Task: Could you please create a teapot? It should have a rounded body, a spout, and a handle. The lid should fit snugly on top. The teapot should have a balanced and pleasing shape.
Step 239:
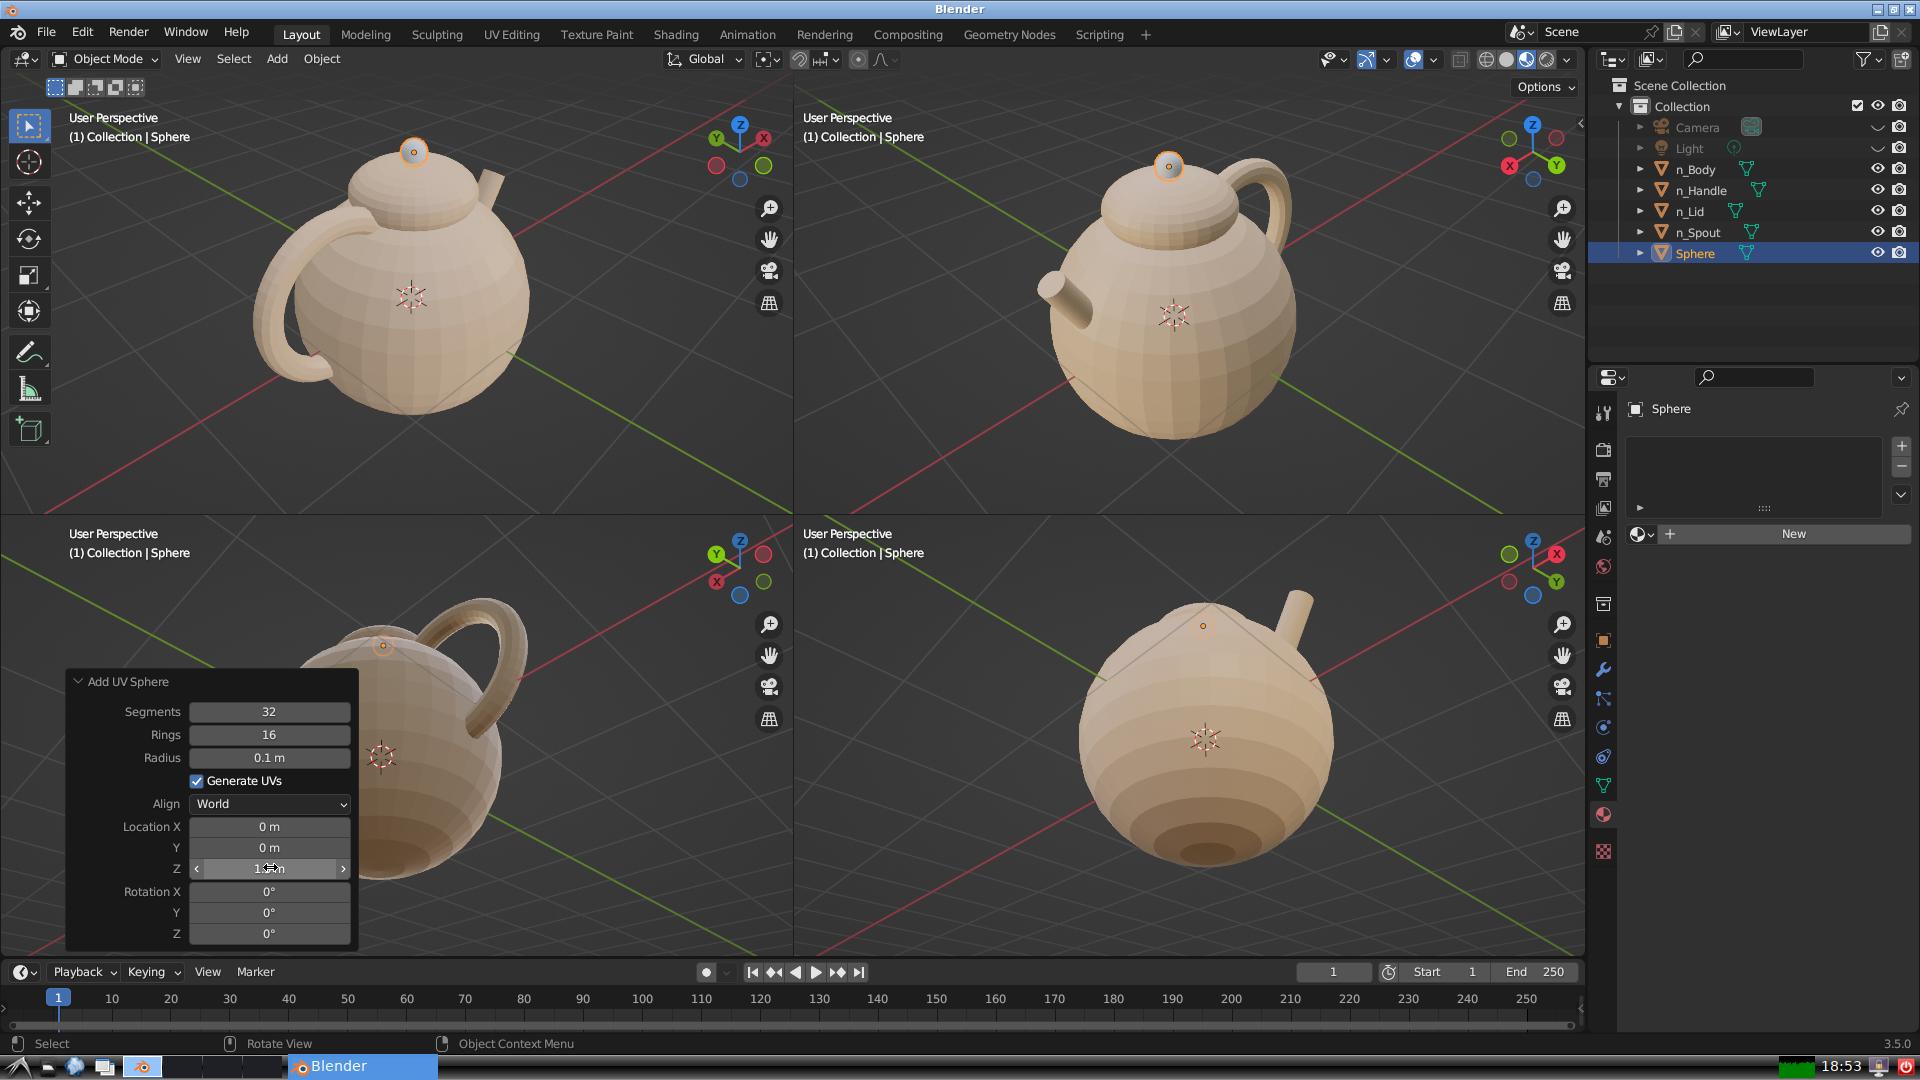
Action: {"mouse_move": [960, 540]}